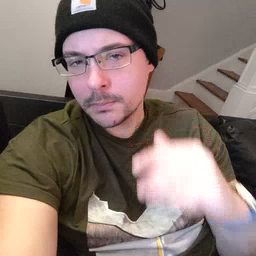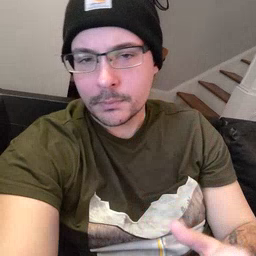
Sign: cloud